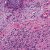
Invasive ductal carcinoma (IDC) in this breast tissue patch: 1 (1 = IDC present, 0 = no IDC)